Aerial crown-view tile of a tropical tree (Barro Colorado Island, Panama), acquired 20250414:
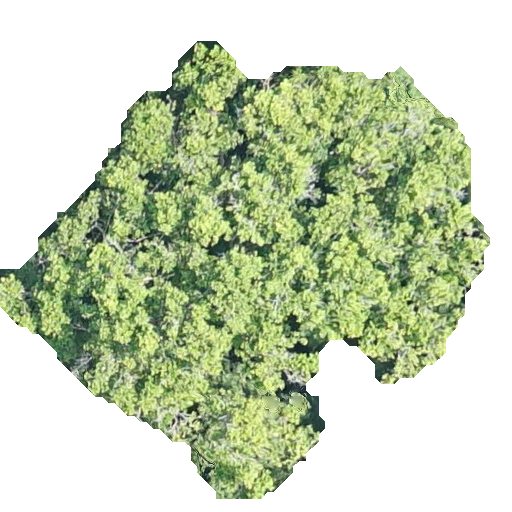
Species: Poulsenia armata
GBIF accepted scientific name: Poulsenia armata
Crown area: 199.178 m²